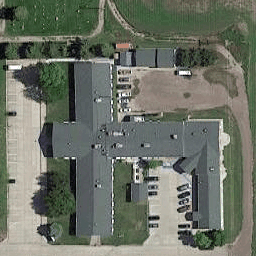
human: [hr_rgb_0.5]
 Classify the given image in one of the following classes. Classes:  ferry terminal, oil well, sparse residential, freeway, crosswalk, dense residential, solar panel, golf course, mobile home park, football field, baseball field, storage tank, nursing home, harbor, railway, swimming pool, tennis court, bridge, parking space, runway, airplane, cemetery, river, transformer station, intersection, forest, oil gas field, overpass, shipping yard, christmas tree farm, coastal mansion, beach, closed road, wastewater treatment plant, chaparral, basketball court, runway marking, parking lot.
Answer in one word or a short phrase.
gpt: nursing home